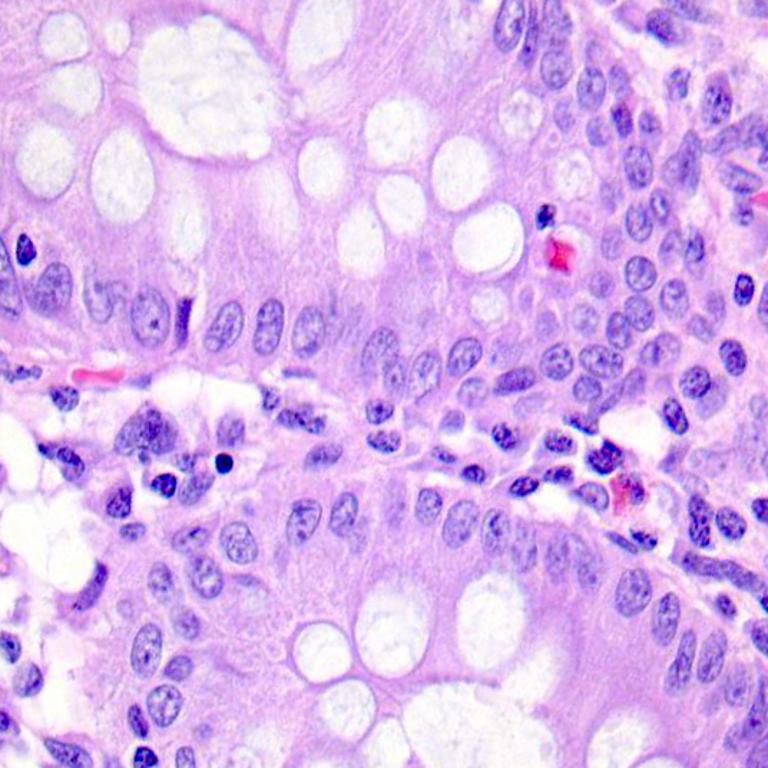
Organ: colon
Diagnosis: benign